Question: Hey guys I'm having some problems with Eclipse. Here's a screen:

Here's my error log and .ini:
<URL>
I have JDK and JRE version 1.8
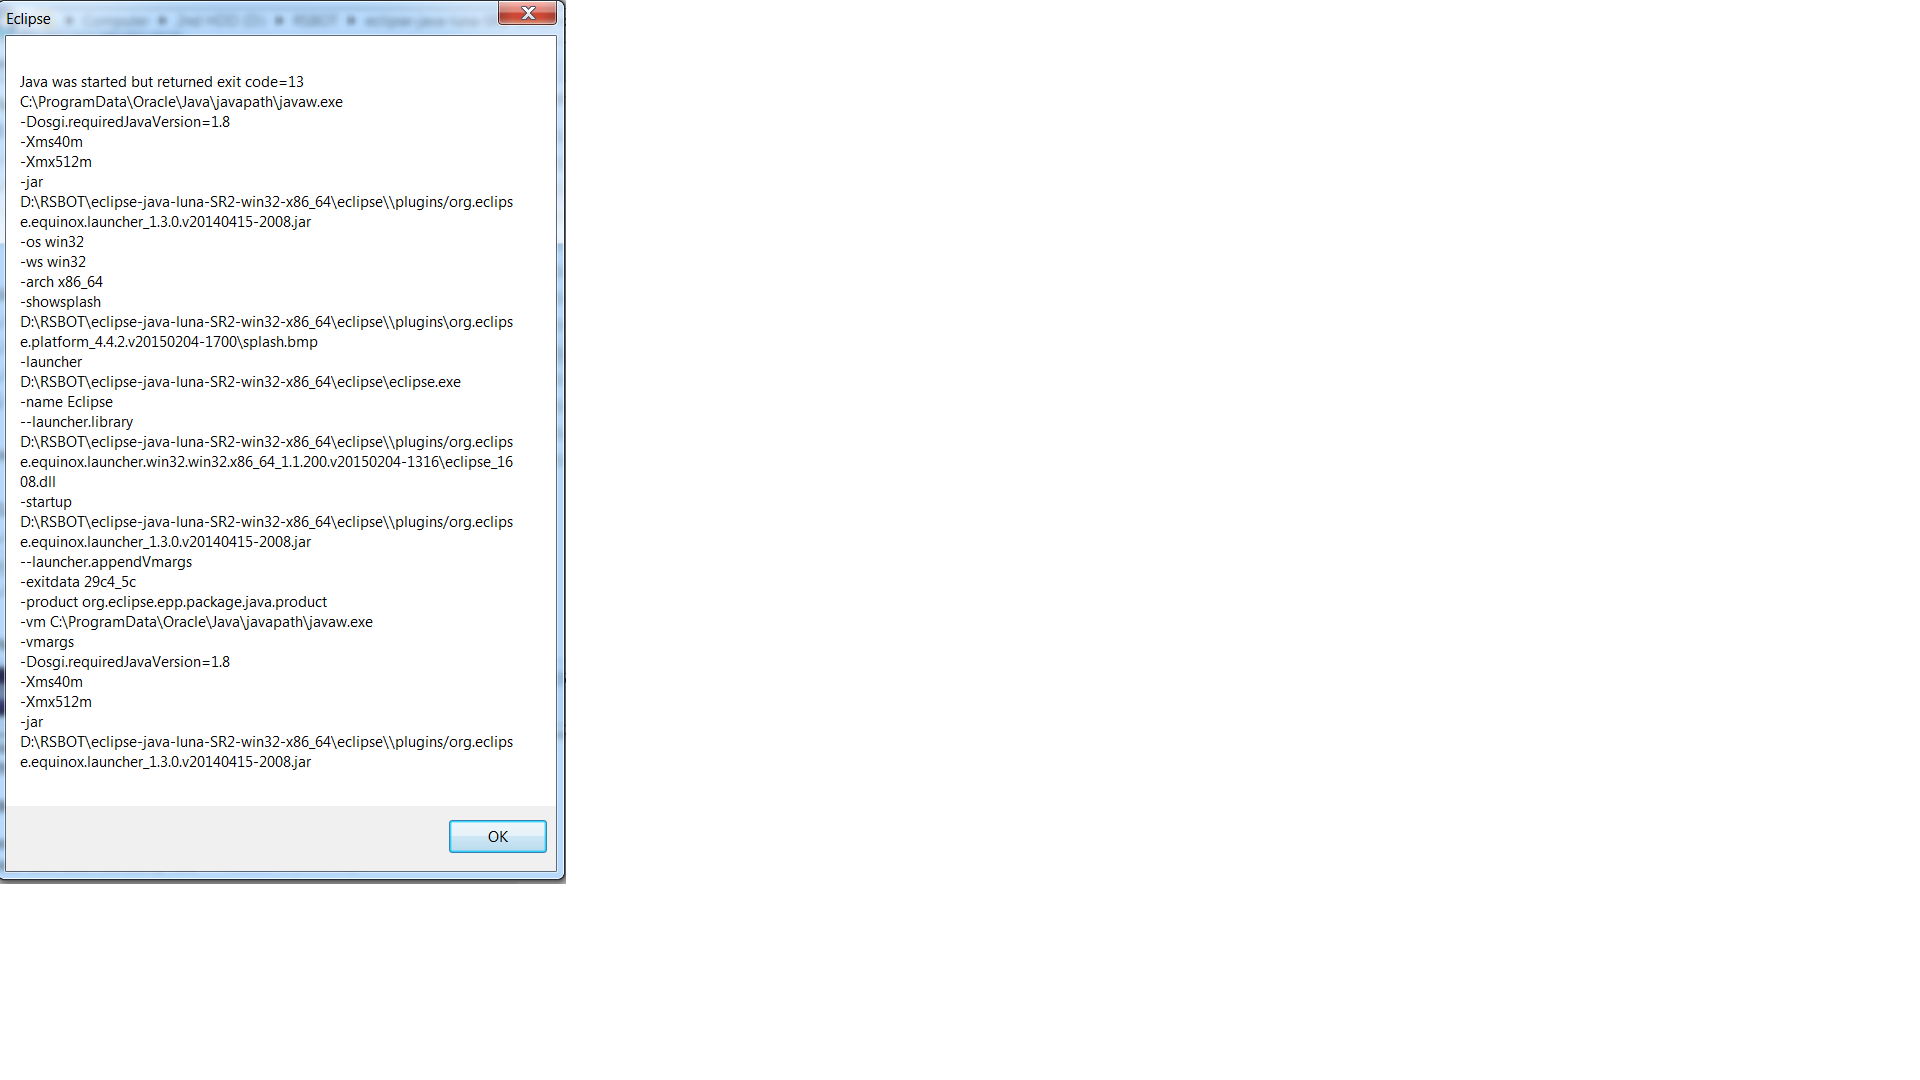
Answer: You have a 64-bit Eclipse and a 32-bit JRE (in C:\Program Files (x86)\Java\jre1.8.0_45) . They have to match. I suggest you get the 32-bit Eclipse as it's something you unzip rather than uninstall/install.